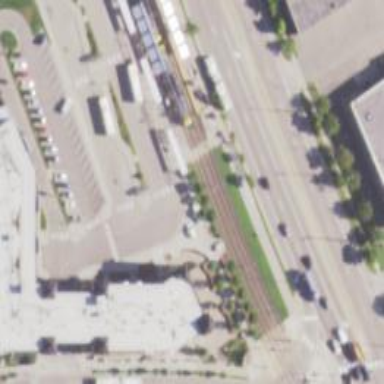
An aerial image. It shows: Light rail electrified with contact line.